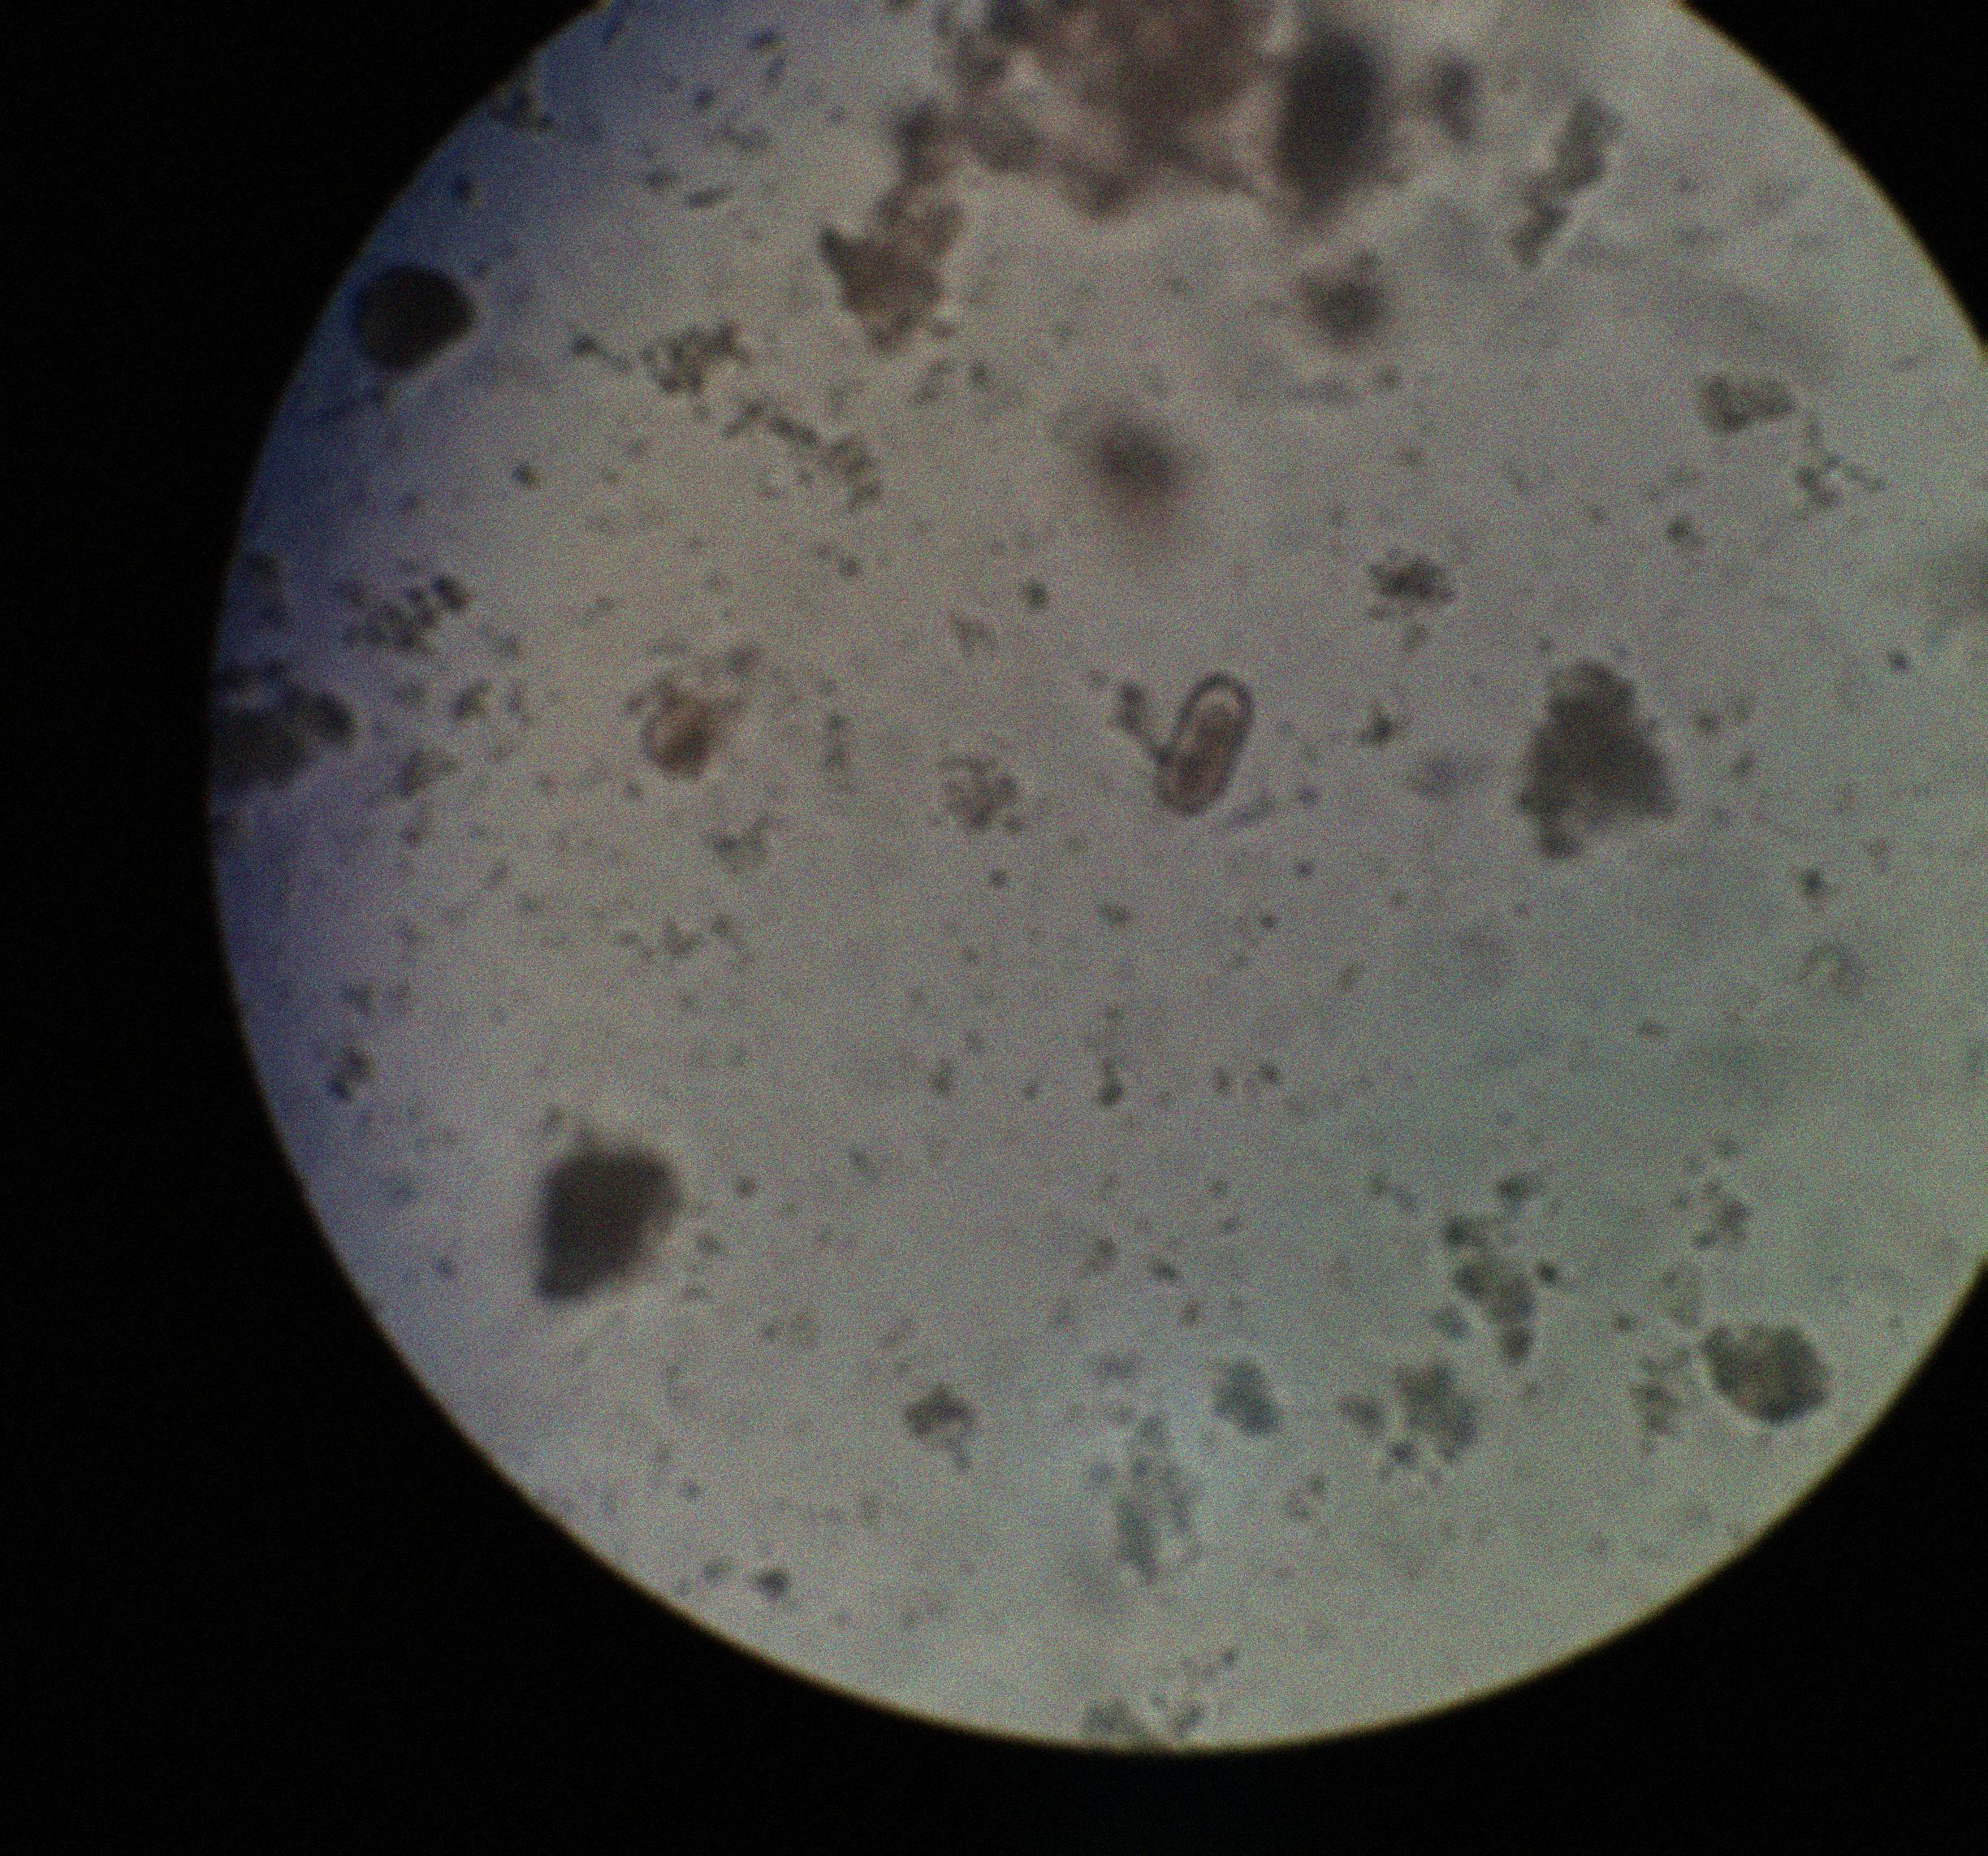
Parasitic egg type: Capillaria philippinensis